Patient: sex M, age 38
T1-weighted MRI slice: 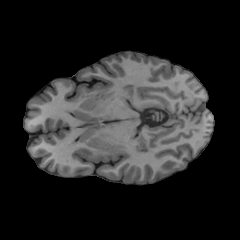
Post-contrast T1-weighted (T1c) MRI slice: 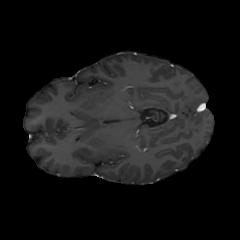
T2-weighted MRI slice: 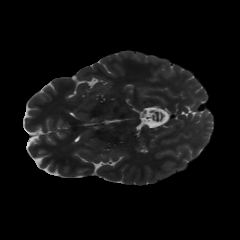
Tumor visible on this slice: no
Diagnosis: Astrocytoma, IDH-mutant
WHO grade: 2